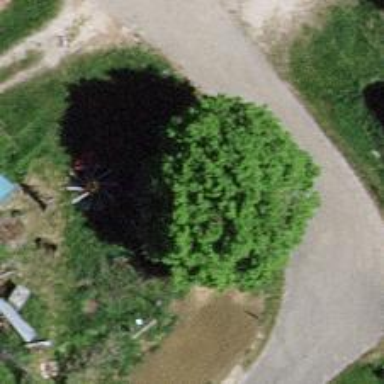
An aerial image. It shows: Beautiful tree in nature.